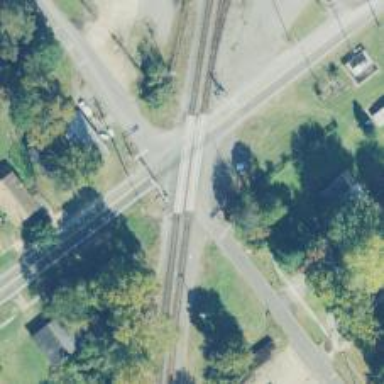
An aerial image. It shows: Level crossing along the railway.